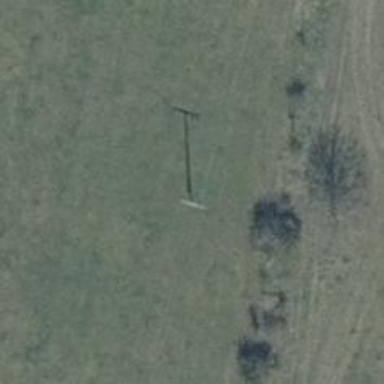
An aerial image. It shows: Minor power line.